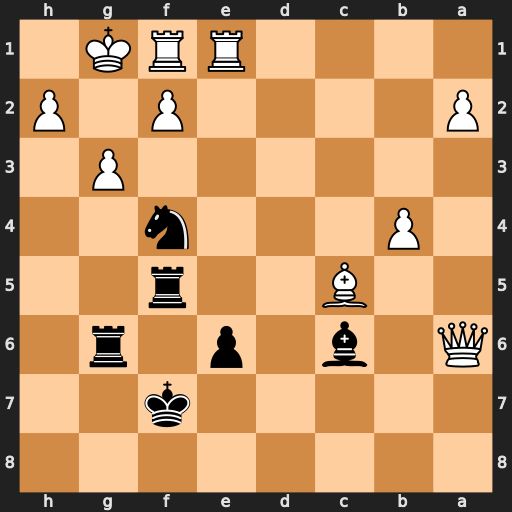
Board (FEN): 8/5k2/Q1b1p1r1/2B2r2/1P3n2/6P1/P4P1P/4RRK1
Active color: b
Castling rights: -
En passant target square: -
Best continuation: Nh3#